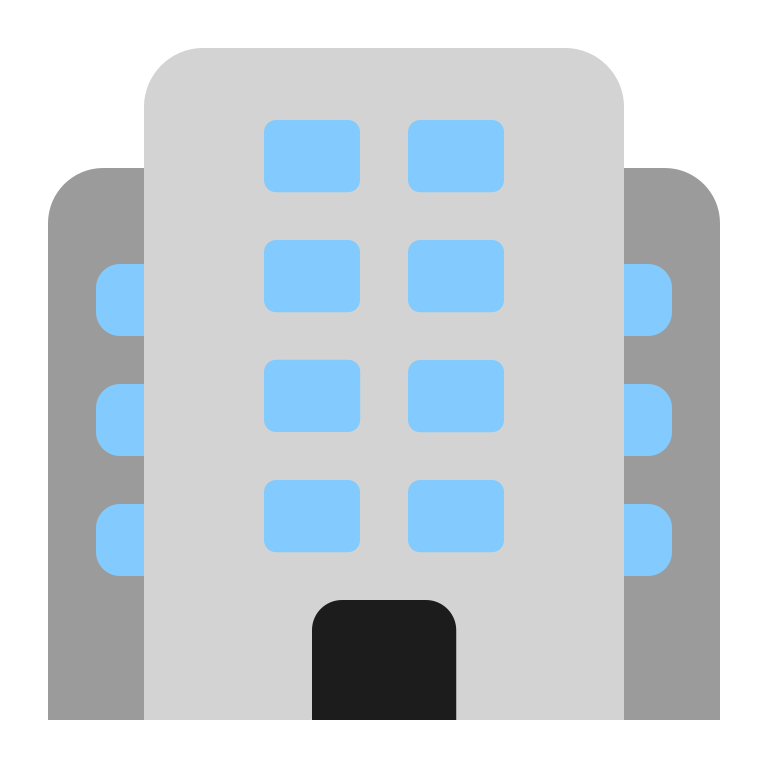
office building flat